Field crop: maize
Growth stage: 2
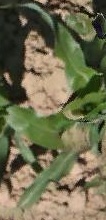
Species: maize